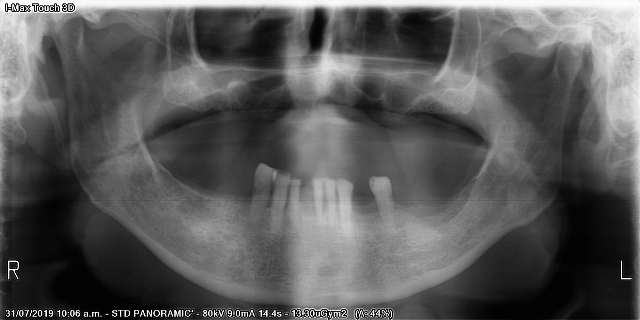
adult